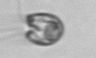
Label: flagellate_morphotype1